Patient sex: M
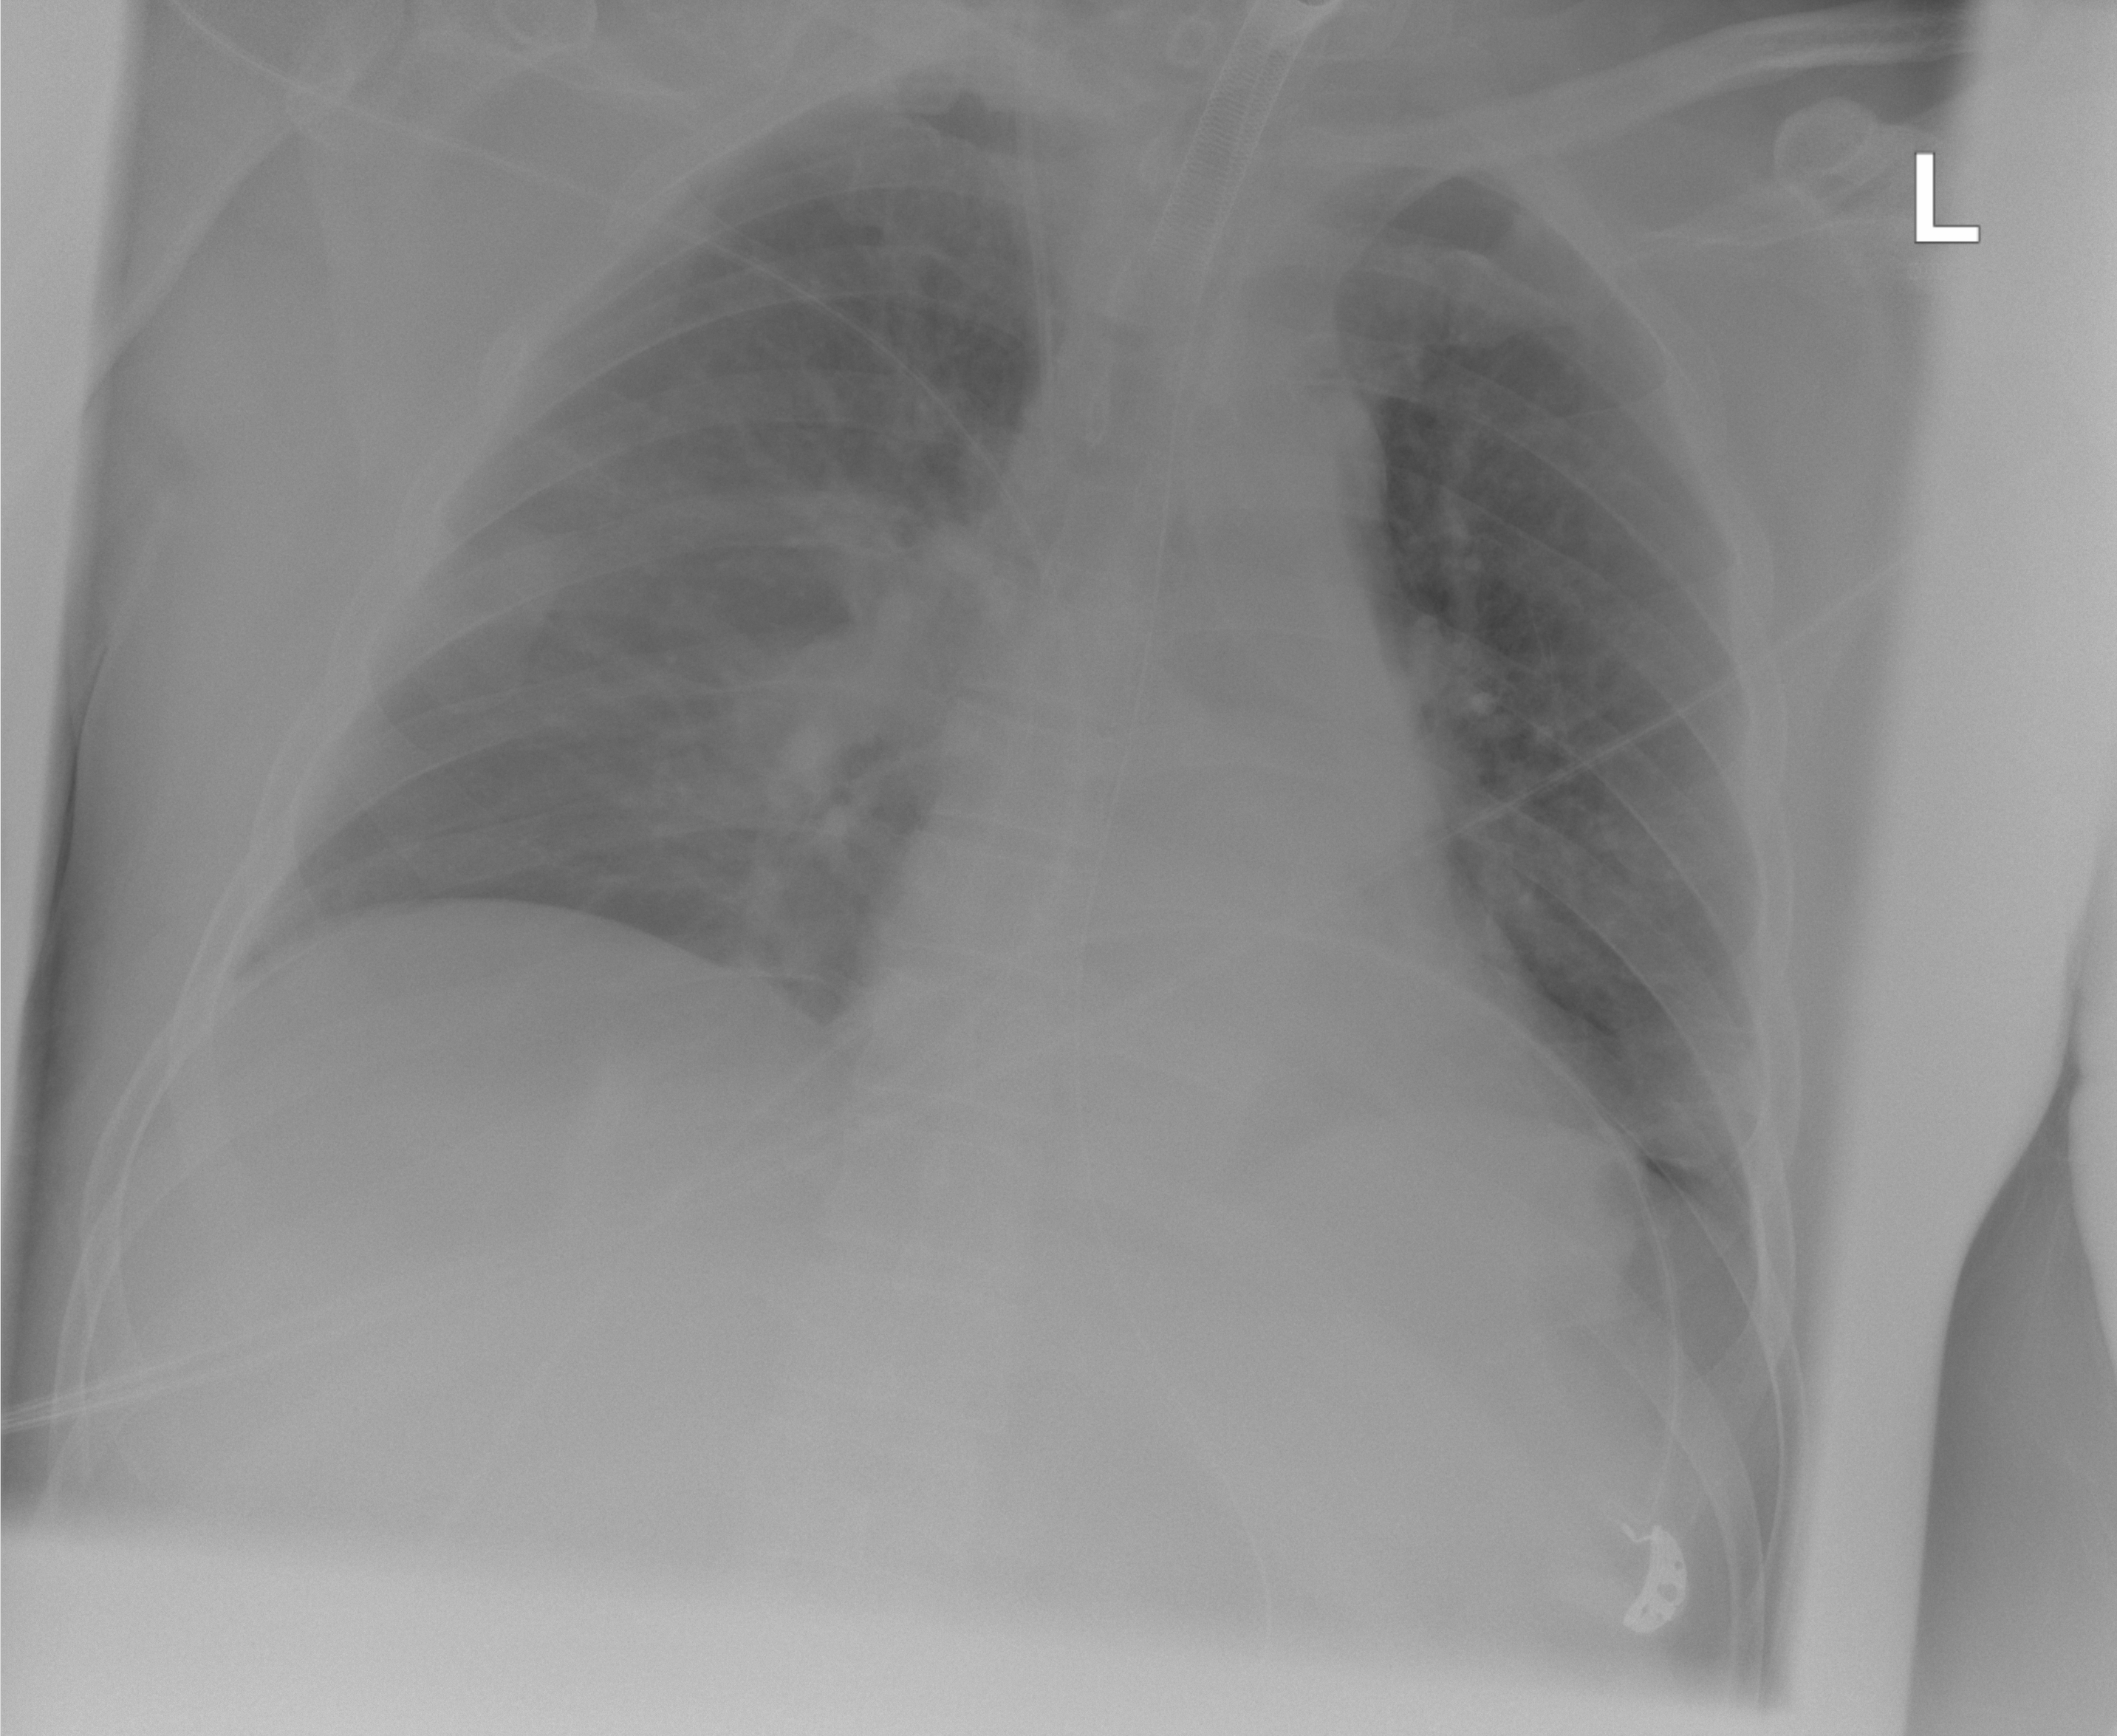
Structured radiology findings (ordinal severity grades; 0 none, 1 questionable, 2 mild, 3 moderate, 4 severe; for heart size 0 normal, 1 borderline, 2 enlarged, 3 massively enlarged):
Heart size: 0
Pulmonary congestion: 2
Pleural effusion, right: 0
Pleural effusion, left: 0
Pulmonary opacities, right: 0
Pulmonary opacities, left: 2
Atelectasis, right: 2
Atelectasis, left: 0